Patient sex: M
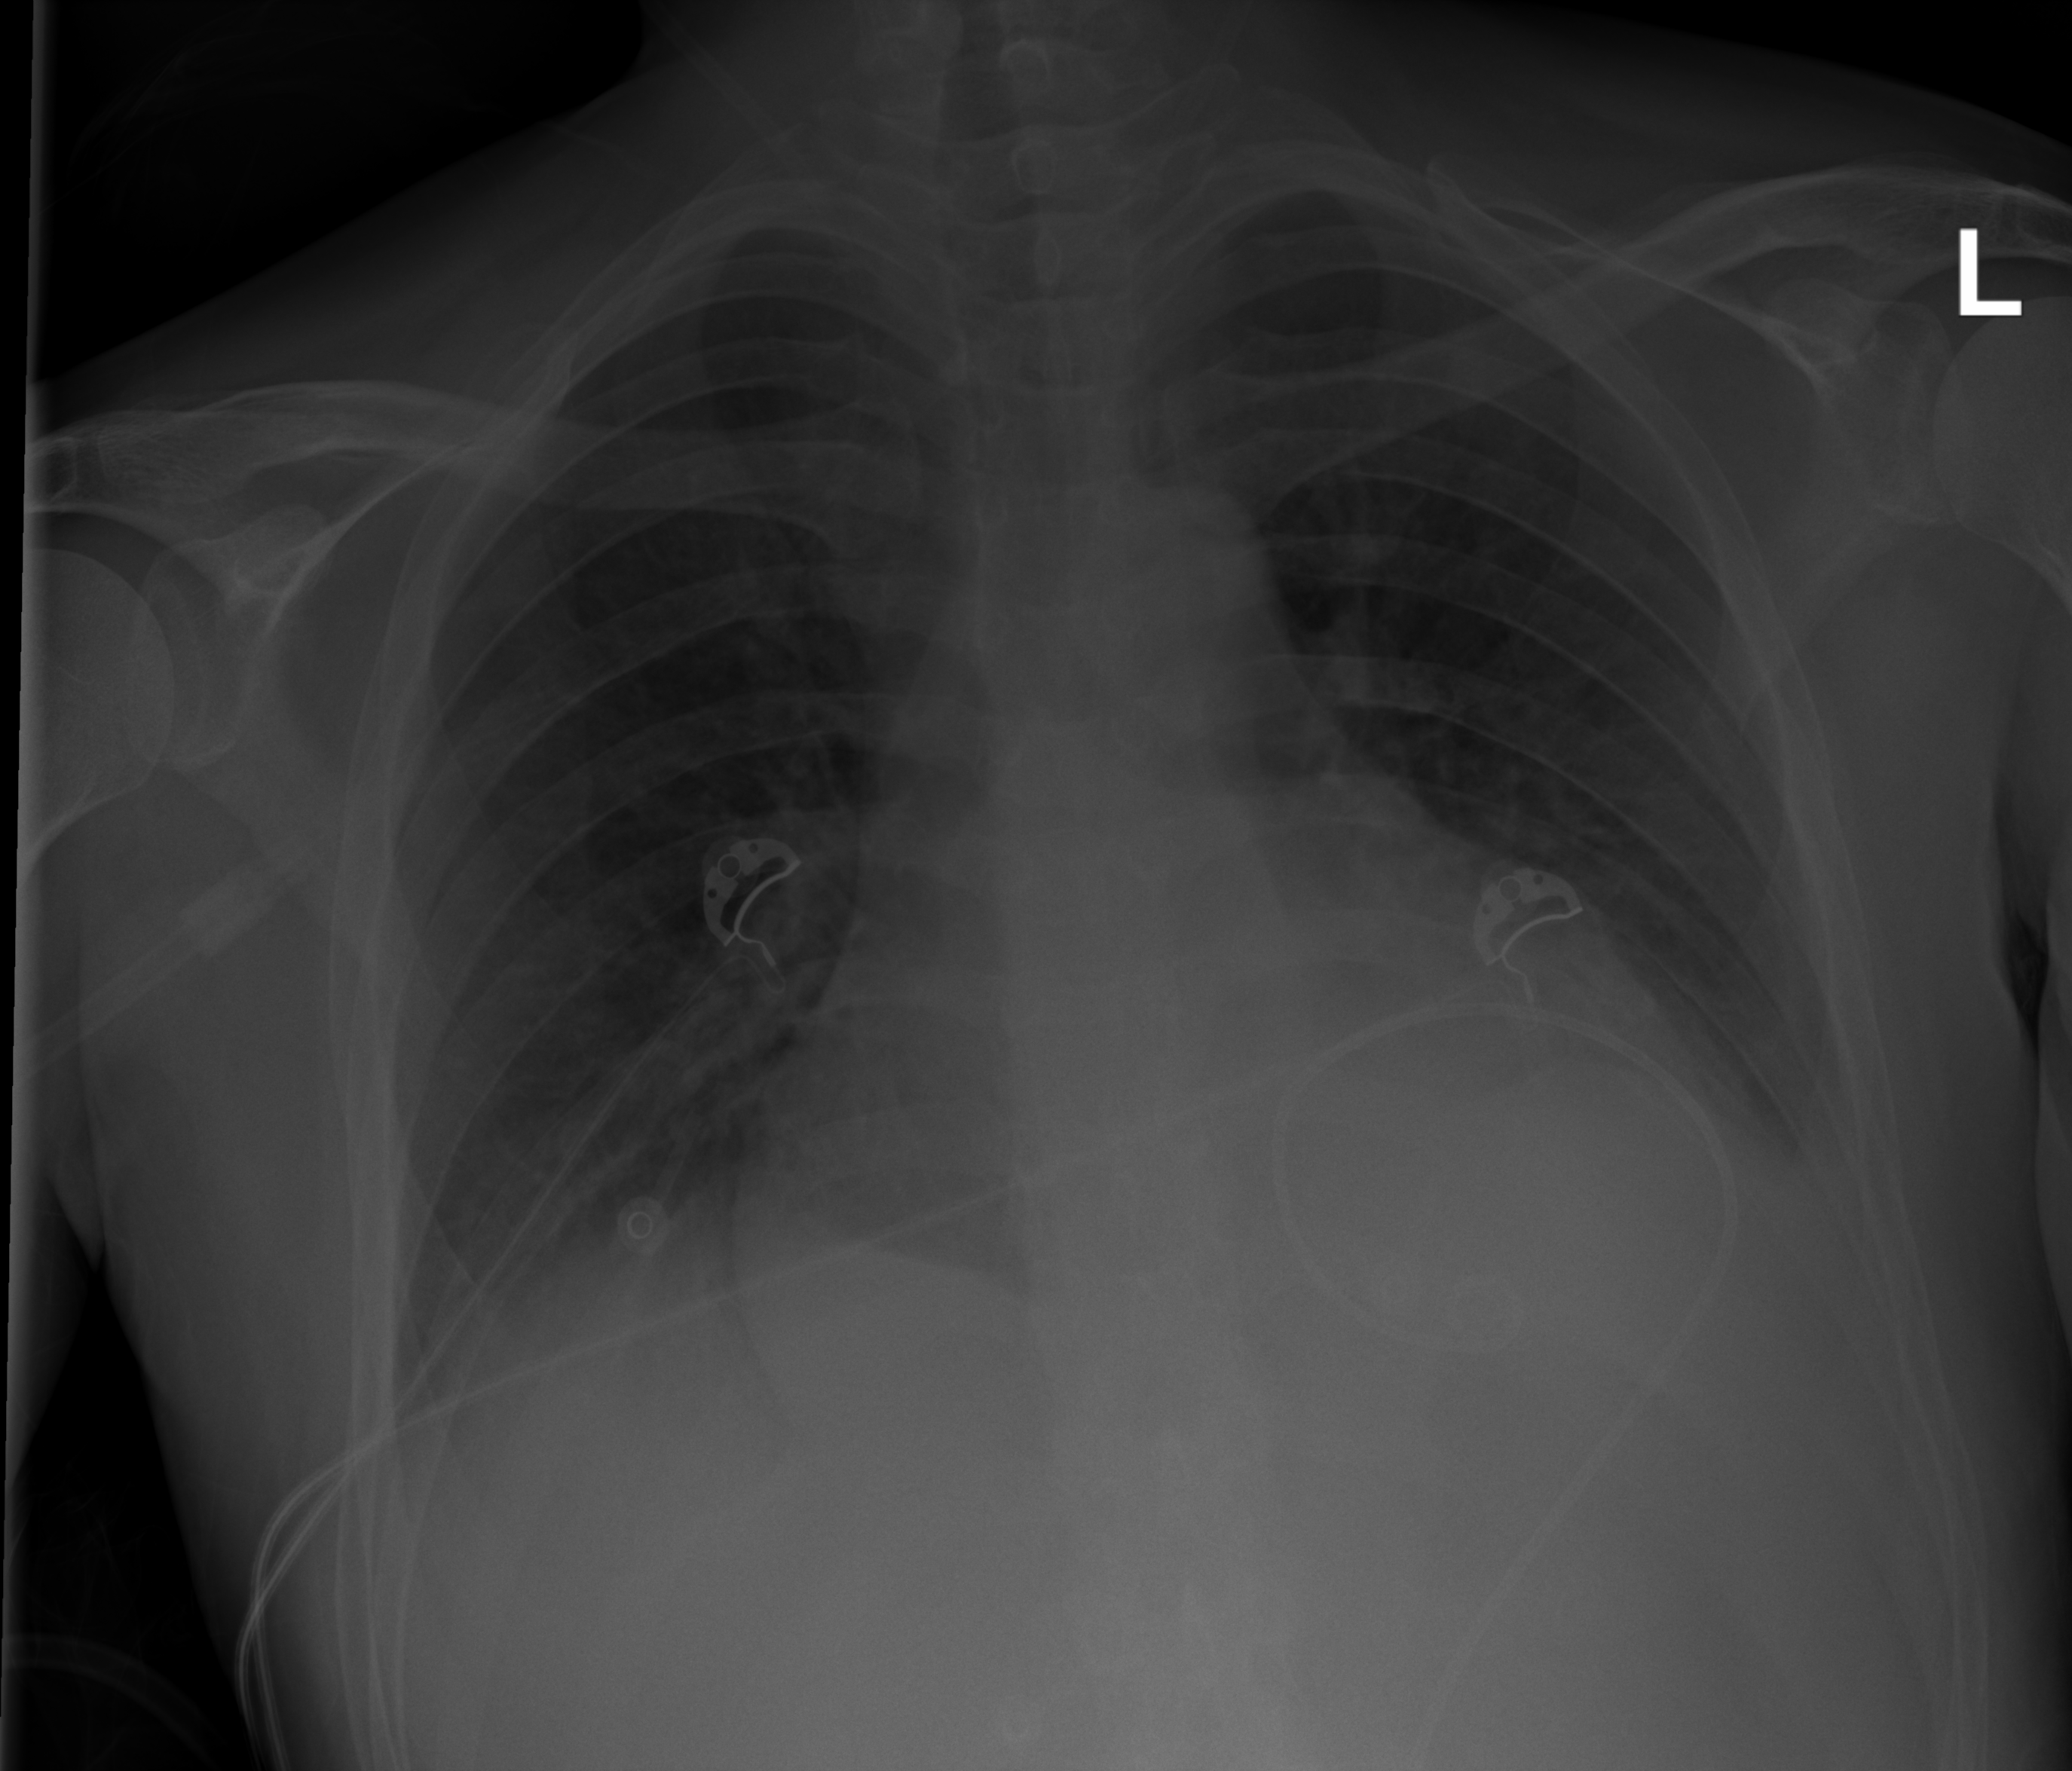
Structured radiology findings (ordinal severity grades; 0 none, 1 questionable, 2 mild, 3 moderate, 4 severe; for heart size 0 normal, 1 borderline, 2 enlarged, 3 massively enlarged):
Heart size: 2
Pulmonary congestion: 2
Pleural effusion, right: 2
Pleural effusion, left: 2
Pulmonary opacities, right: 0
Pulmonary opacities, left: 0
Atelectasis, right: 2
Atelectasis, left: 2